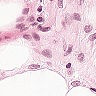
Metastatic tissue present: no